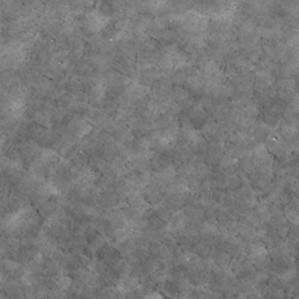
Label: non_frost